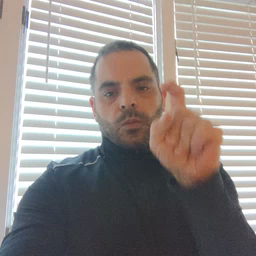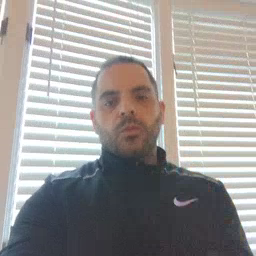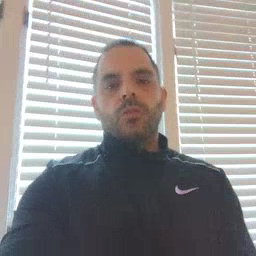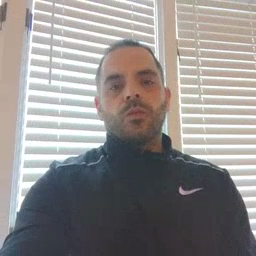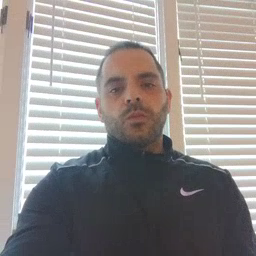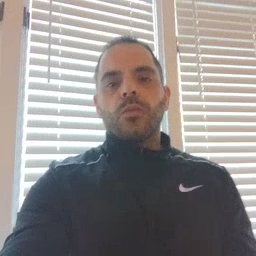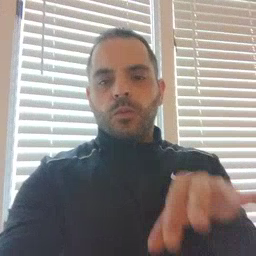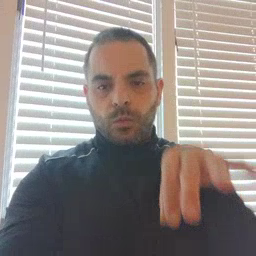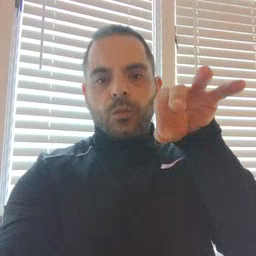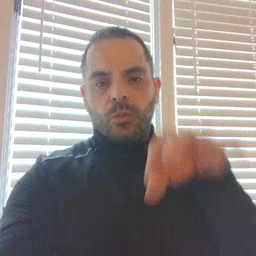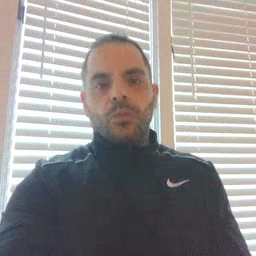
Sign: find